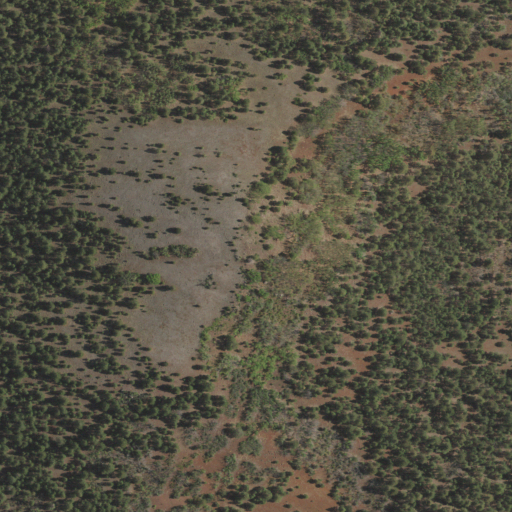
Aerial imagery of mountain in New Mexico named Cerro Redondo containing evergreen forest and shrub